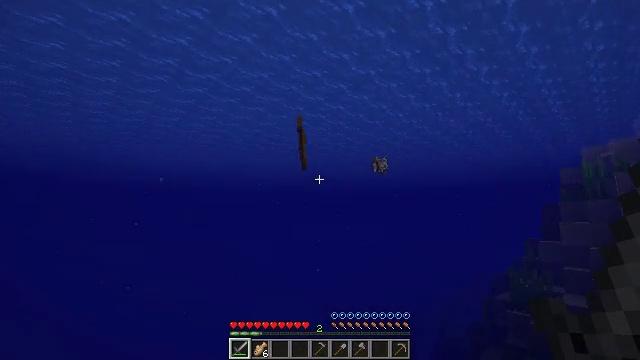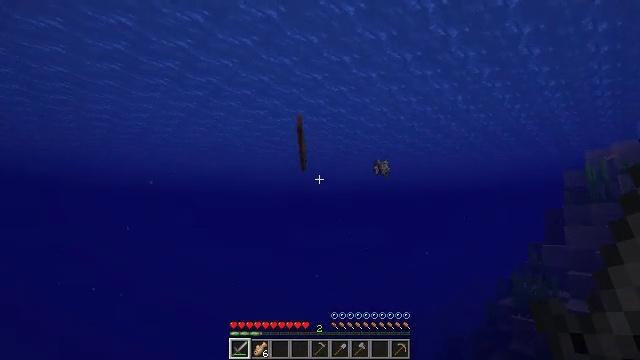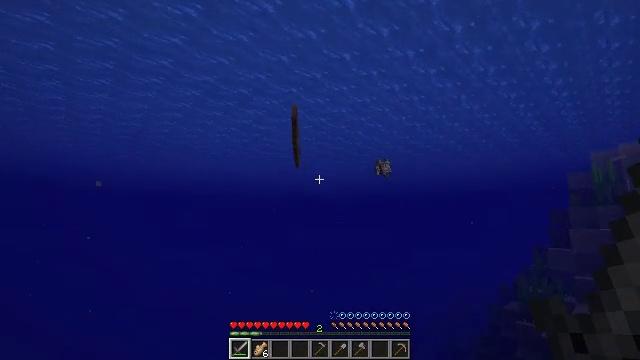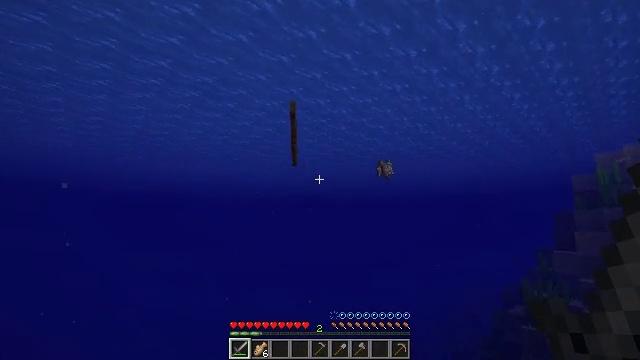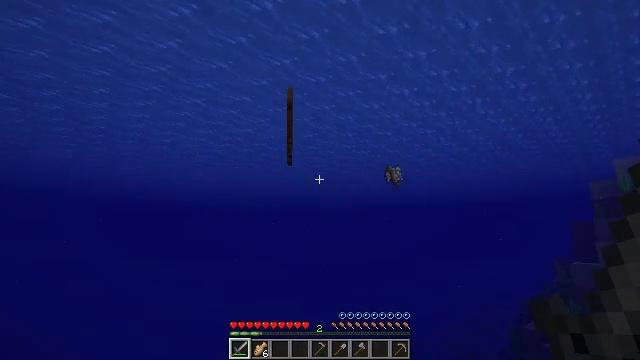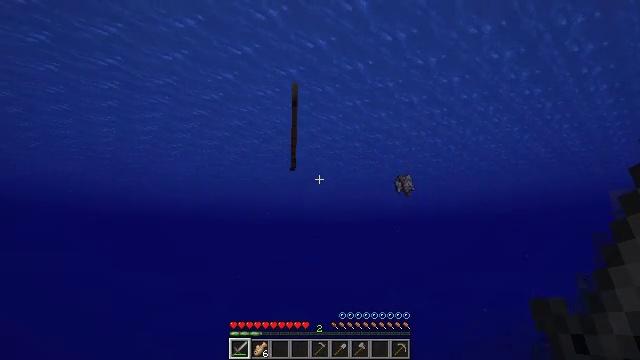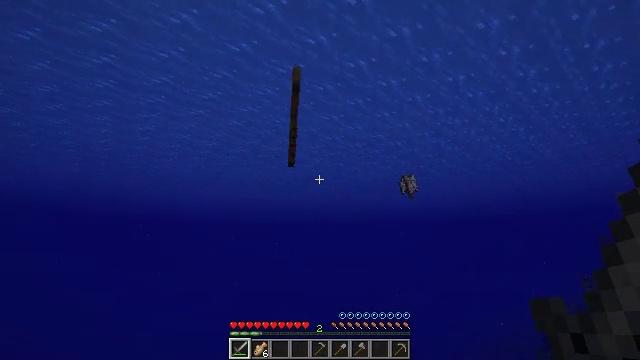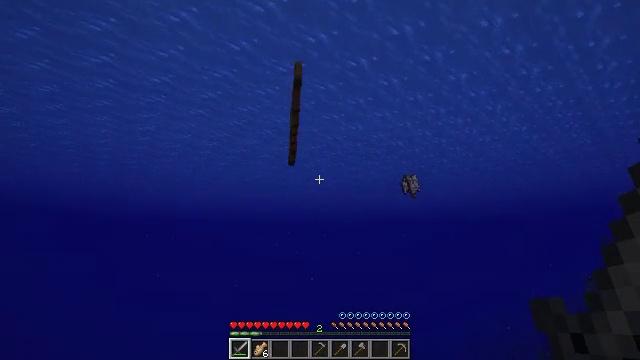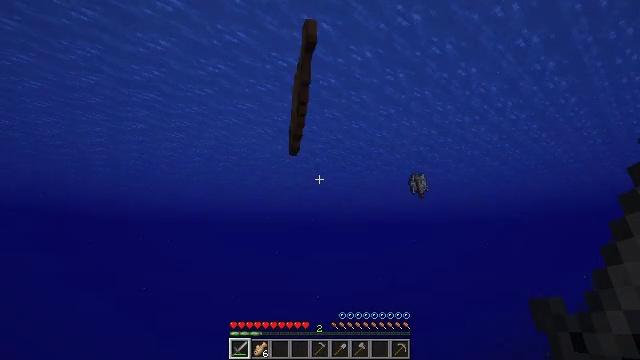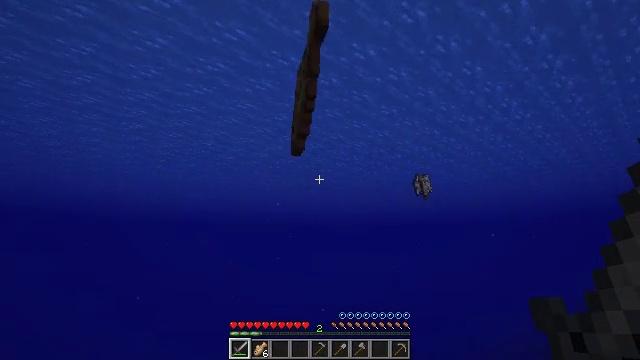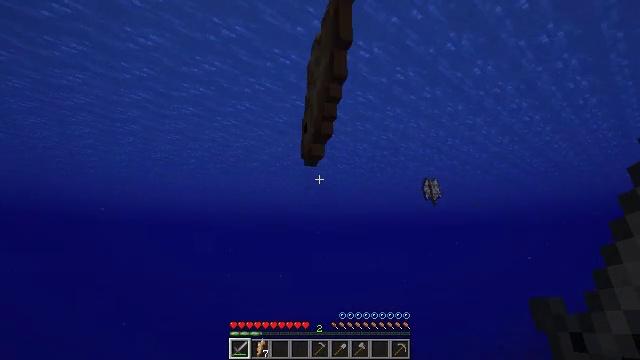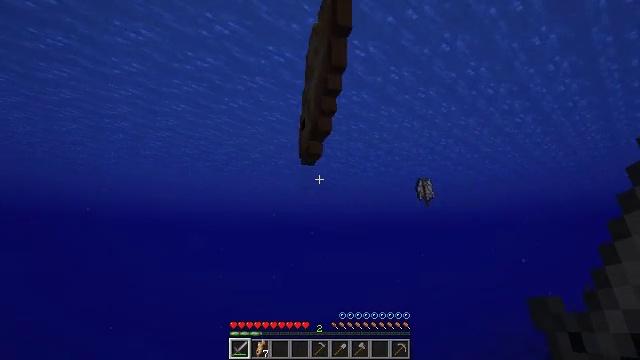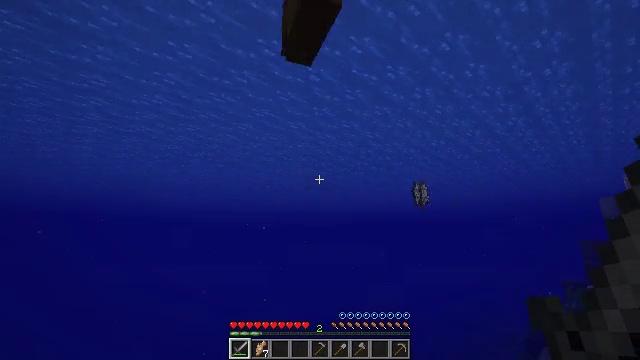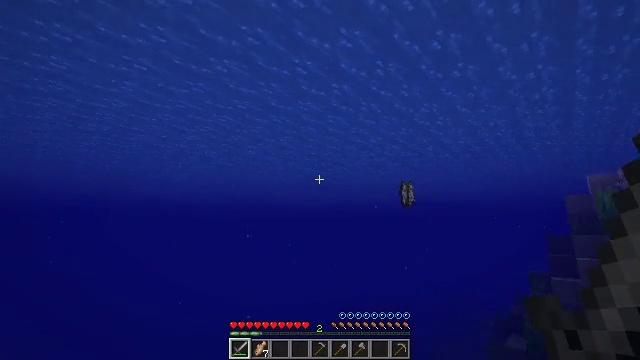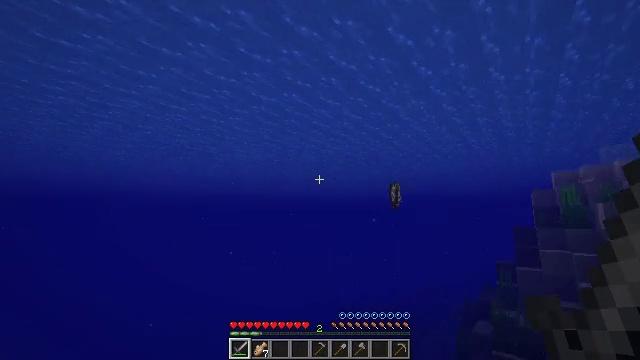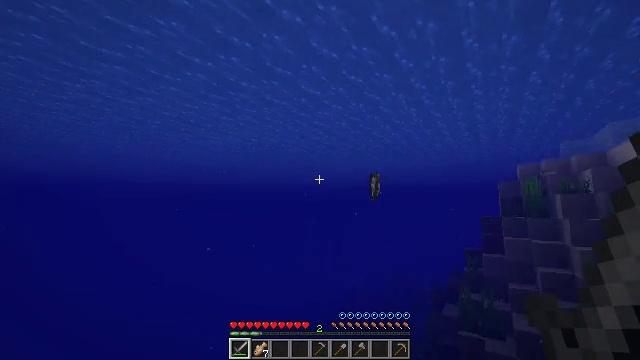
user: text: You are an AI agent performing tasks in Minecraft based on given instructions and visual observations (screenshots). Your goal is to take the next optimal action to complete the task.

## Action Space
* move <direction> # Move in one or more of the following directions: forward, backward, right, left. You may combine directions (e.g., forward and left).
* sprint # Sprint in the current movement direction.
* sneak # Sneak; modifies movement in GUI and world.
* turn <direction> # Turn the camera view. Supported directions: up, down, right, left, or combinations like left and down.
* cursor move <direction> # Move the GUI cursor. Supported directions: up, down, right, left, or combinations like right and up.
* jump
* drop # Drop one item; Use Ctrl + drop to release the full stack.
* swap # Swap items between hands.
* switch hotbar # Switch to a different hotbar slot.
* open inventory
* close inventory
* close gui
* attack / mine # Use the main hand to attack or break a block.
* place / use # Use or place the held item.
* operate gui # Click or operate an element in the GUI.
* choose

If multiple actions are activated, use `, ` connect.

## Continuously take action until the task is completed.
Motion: motion action
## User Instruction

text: Catch and defeat a cod.
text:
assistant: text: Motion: move forward
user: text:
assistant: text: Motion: move forward
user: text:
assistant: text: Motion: move forward
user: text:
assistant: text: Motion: move forward and move left, turn left and up
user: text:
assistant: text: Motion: move forward and move left, turn left and up
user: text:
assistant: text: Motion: move forward and move left
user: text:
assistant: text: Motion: move forward and move left
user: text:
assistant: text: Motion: move forward and move left
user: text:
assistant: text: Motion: move forward and move left, jump
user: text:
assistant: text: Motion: move forward and move left, jump
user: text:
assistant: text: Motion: move forward and move left, turn right, jump
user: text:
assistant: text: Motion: move forward and move left, turn right and down, jump
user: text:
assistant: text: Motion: move forward and move left, turn right and down, jump
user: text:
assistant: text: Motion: move forward, turn right and down
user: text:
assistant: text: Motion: move forward, turn right and down
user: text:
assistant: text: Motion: move forward, turn right and down
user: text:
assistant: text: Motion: move forward, turn right and down
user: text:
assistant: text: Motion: move forward, turn right and down
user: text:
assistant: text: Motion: move forward, turn right and down
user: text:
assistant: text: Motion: move forward, turn right and down
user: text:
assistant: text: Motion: move forward, turn right
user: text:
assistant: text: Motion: move forward
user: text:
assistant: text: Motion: move forward, turn right
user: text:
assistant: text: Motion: move forward, turn right and down
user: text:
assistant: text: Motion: move forward
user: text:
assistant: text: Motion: move forward
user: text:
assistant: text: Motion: move forward, turn right
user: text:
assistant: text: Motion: move forward, turn right
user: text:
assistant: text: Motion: move forward, turn right and up
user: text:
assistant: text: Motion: move forward, turn right and up